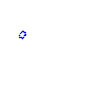
Particle: kaon